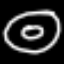
Label: donut